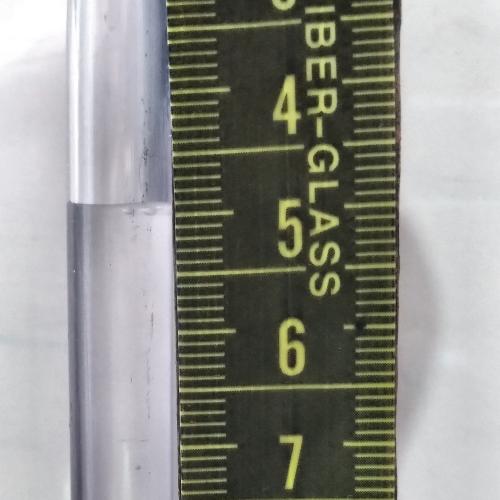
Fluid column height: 4.9 cm